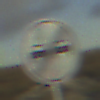
Verkehrszeichen: EndeUeberholverbot
Umgebung: Outdoor, Nature
Tageszeit: SunriseSunset
Wetter: PartlyCloudy
Licht: Natural
Jahreszeit: NotSpecified
Kontrast: HighContrast